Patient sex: M
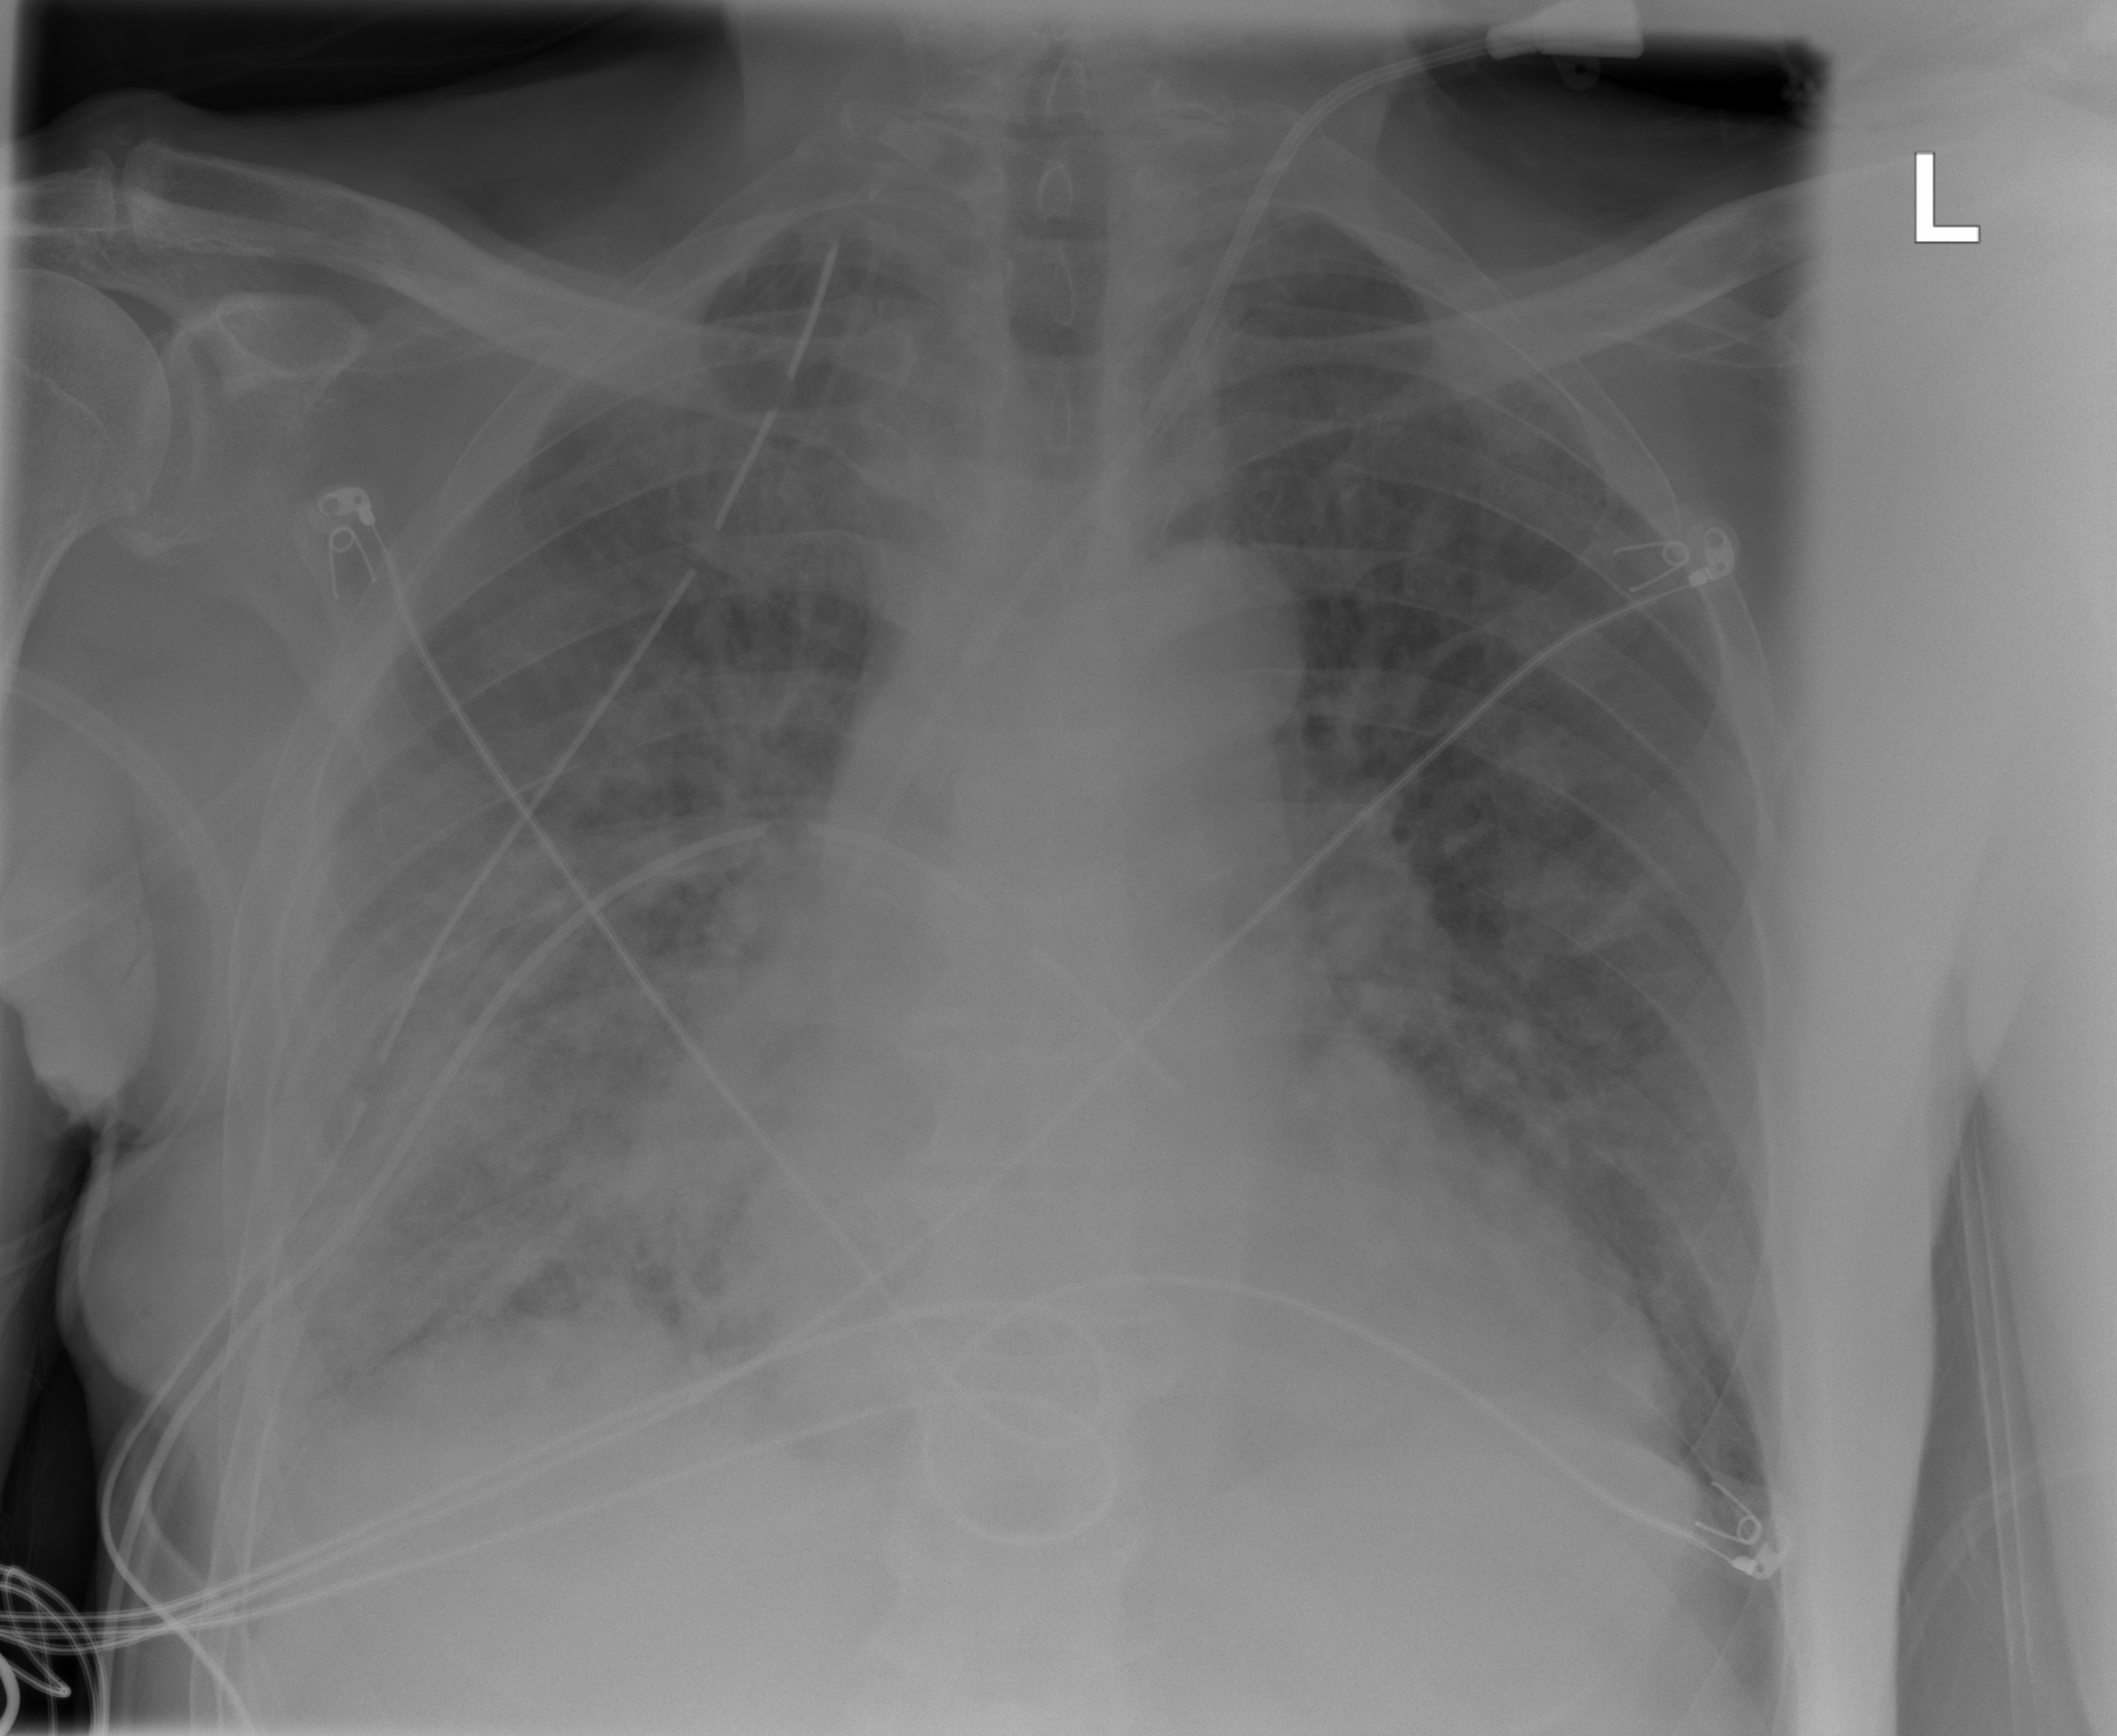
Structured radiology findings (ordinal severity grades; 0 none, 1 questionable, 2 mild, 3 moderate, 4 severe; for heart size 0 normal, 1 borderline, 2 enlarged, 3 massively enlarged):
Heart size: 2
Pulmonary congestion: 2
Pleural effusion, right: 2
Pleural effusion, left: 0
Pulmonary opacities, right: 3
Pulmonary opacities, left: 2
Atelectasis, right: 2
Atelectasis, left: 2